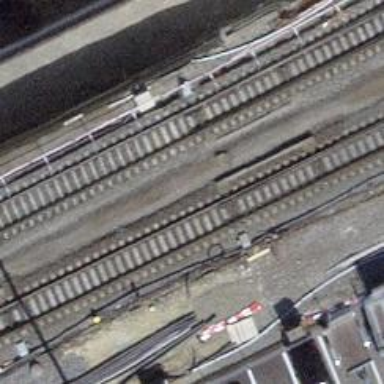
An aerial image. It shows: Railway switch.